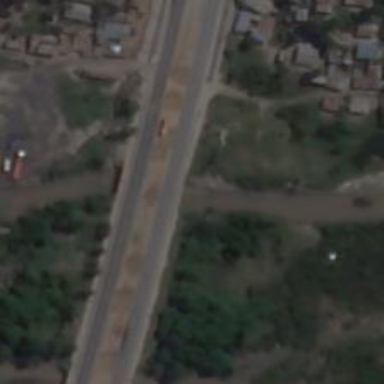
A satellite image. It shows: Trunk highway bridge.